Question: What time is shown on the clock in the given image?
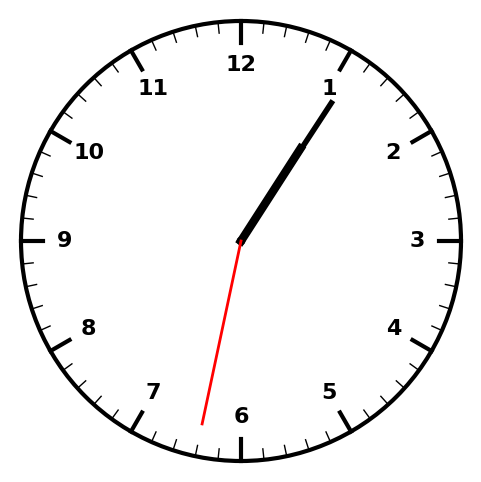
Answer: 01:05:32